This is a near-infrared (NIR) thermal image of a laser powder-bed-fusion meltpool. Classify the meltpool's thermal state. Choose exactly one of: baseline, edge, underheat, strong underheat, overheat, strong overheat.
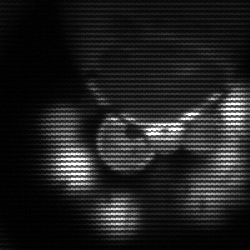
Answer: edge